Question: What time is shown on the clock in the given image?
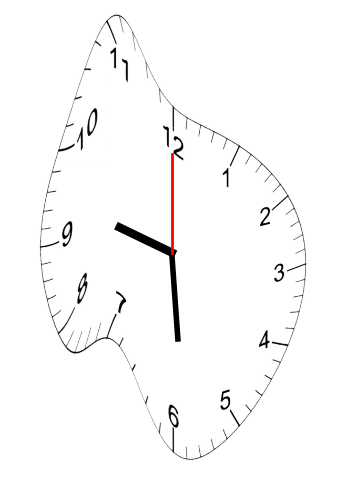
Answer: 09:29:00